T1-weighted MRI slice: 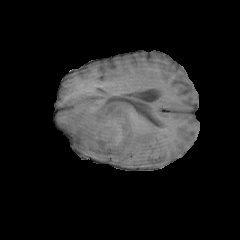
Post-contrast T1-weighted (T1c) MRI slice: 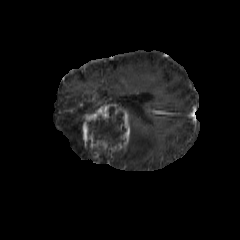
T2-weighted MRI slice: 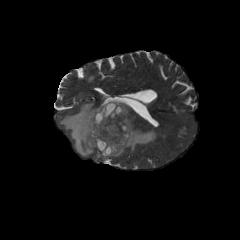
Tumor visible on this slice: yes